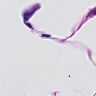
Metastatic tissue present: yes